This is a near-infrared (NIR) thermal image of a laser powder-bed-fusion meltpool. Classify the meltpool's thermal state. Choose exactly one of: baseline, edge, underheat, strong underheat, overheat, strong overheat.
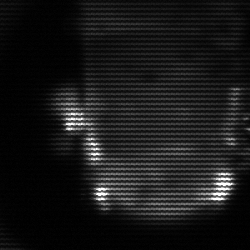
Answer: baseline